Question: I want to create login and password fields same as in facebook app for iOS. Here is screenshot:

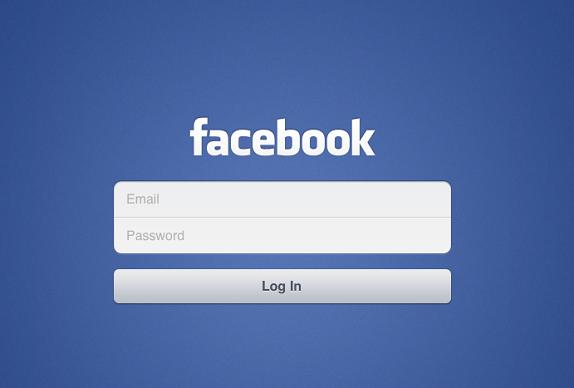
Answer: Best way I think you need to create a Custom TableView Cell and Add a textField under it with textField borderStyle being 'UITextBorderStyleNone'. Also you can give a placeholder string as "Email" and "Password" in respective textFields.
You can have two sections in tableView. 'Section 0' will contain textFields and 'Section 1' will have Login Button.
For the Login button, you just need to give the <URL> will work like button's TouchUp Inside Event.
Thanks to @MichaelFrederick suggestion, I got a better solution where in we can create a view with Login button in it and return the view from below method:
'''
- (UIView *)tableView:(UITableView *)tableView viewForFooterInSection:(NSInteger)section
{
return yourLoginButtonView;
}
'''
Let me know if you need more help.
Hope this helps